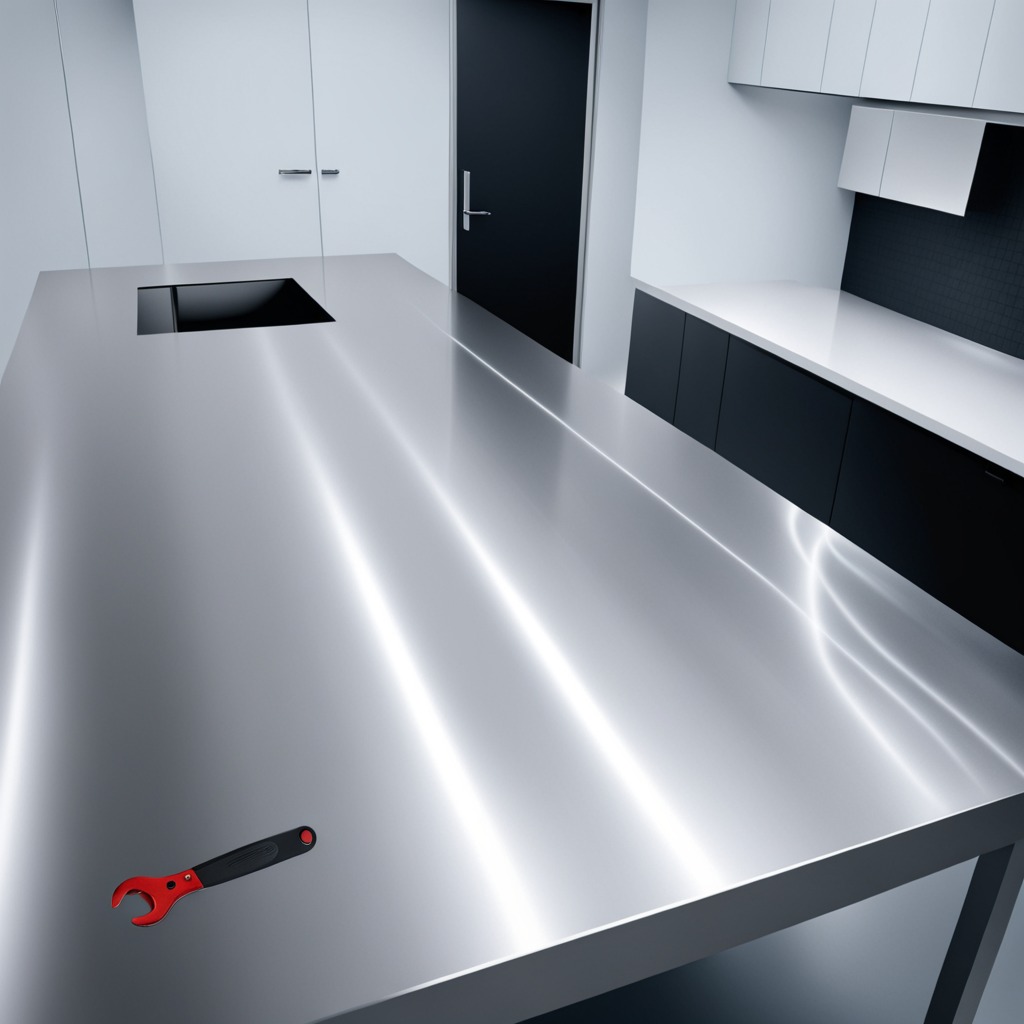
A wrench is lying on the stainless steel table.